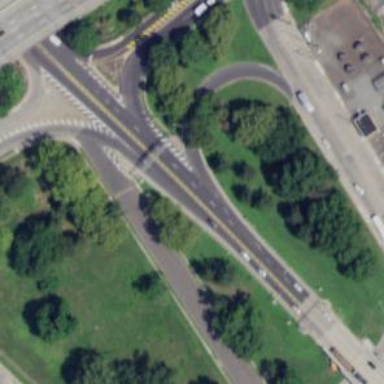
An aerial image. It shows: Unmarked crossing on the road.